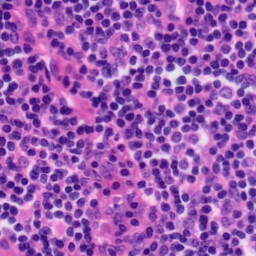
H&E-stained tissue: Tonsil